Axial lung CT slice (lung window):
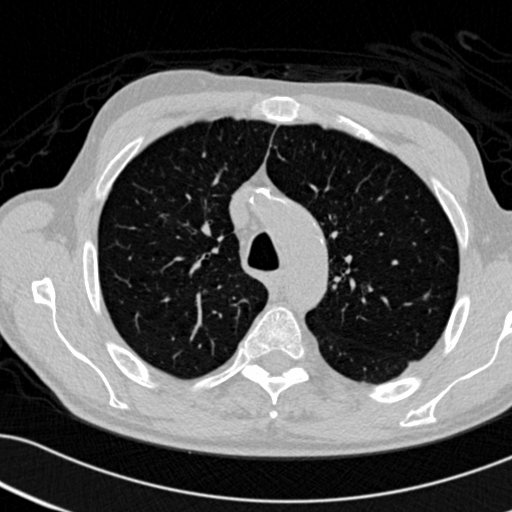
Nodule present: no